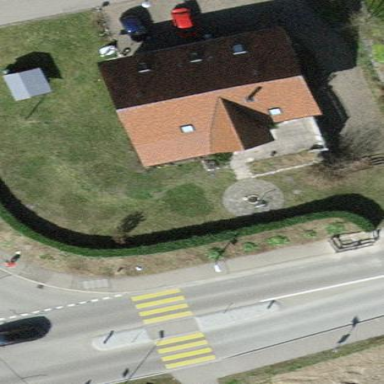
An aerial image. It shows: Detached building with gabled roof.